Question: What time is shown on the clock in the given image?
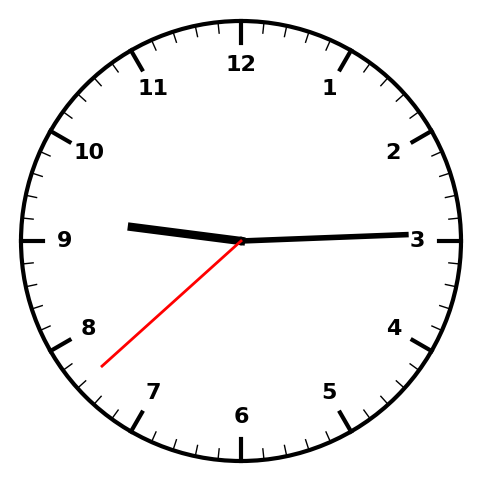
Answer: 09:14:38